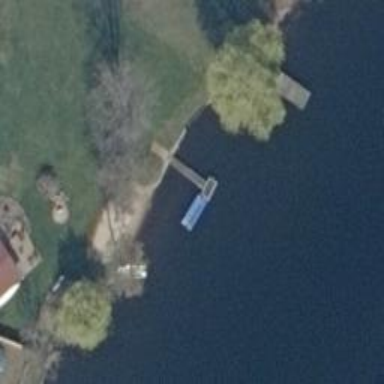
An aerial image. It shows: Man-made pier.